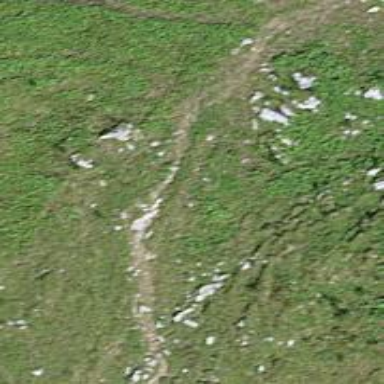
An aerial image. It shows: Path.